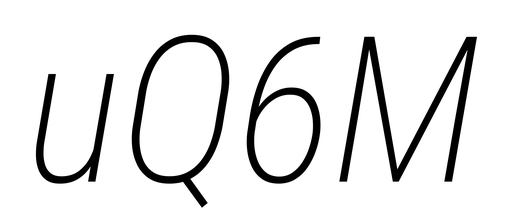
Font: Roboto-Italic_Condensed_ExtraLight_Italic